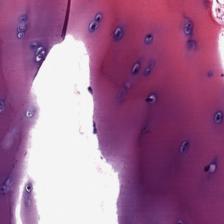
Label: Non-Tumor